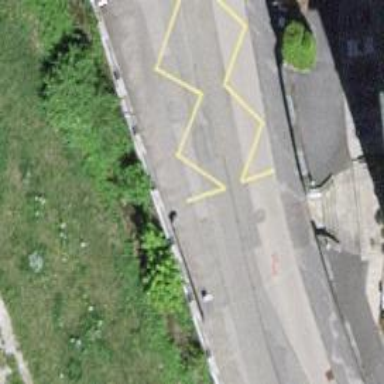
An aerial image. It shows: Public transport stop position.